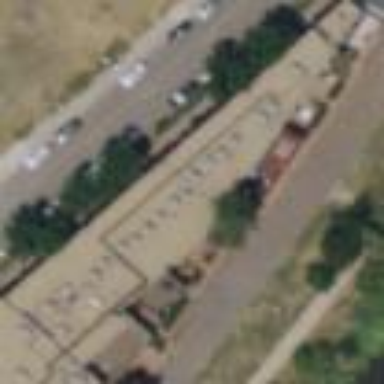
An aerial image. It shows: Commercial building with brown roof.